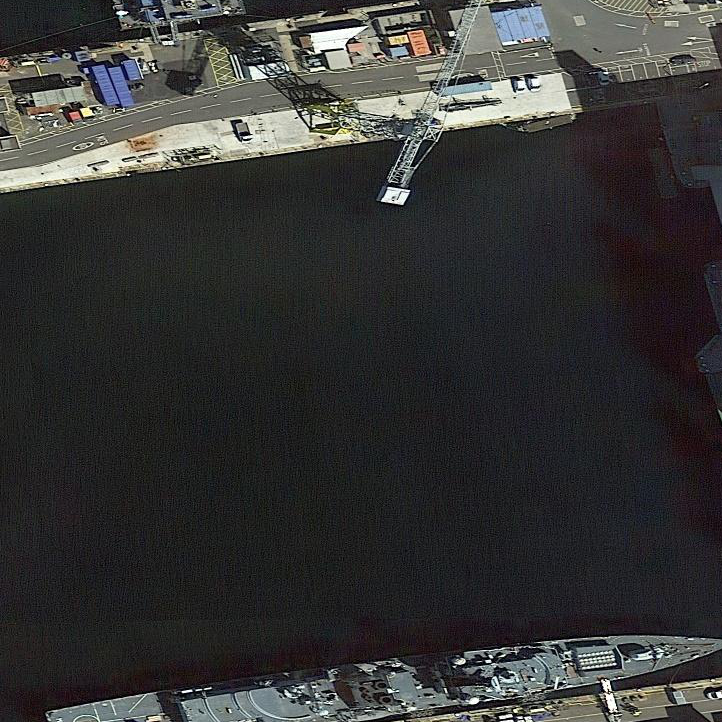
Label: Type_45_destroyer